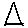
Label: triangle